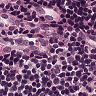
Metastatic tissue present: yes